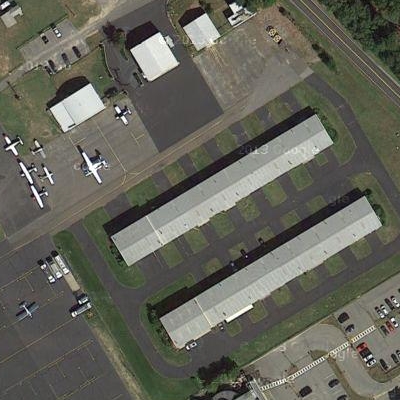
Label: Industry